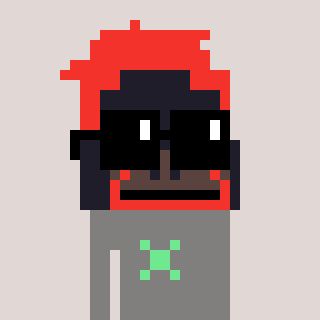
a pixel art character with square black sunglasses, a orangutan-shaped head and a bluegrey-colored body on a warm background